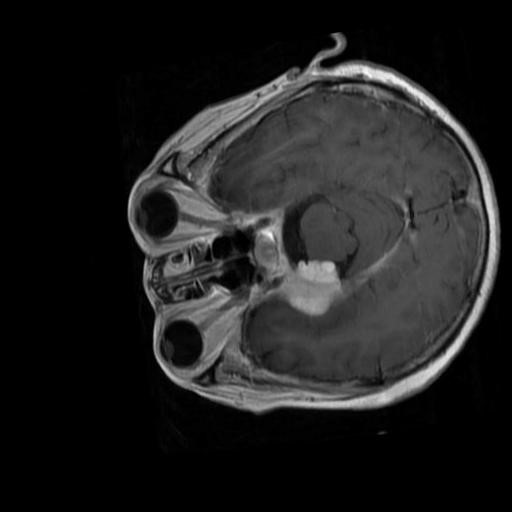
Label: brain_menin